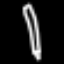
Label: pencil